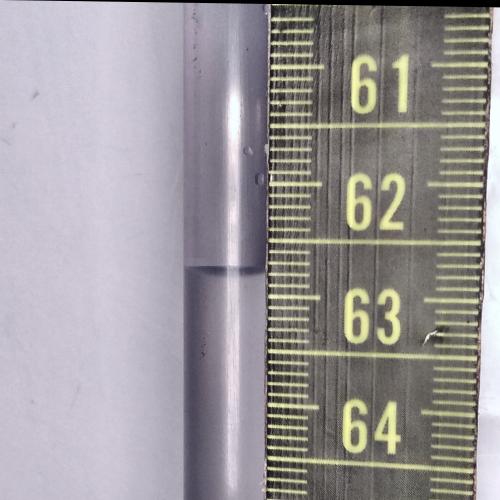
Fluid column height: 62.8 cm